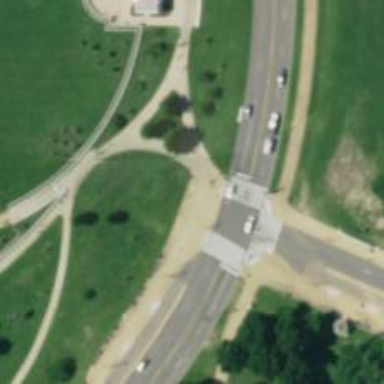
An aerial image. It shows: Marked crossing on asphalt cycleway road.